Question: I have a problem with a SQL query. I wish to have my results sorted in the ascending order but the problem is that the DB sort me the results only according to the first figure, whereas logically, 2 should be before 19 for example.
Here's my request and a screenshot of the result which does not go at all :
'''
SELECT * FROM mail WHERE titre LIKE '%$mot%' ORDER BY mail.titre ASC
'''

What I want is all the results sorted like this : 1 2 3 4 5 ... 101 102 103 ... 8845 8850 ... and so on.
Would you have an idea to this problem?
Regards.
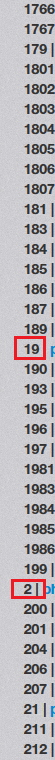
Answer: I think you column is decalred as 'char'. So the DBMS is sorting by string value. You have to convert your values to int in the sort clause.
'''
SELECT * FROM mail WHERE titre LIKE '%$mot%' ORDER BY convert(mail.titre, unsigned integer) ASC
'''